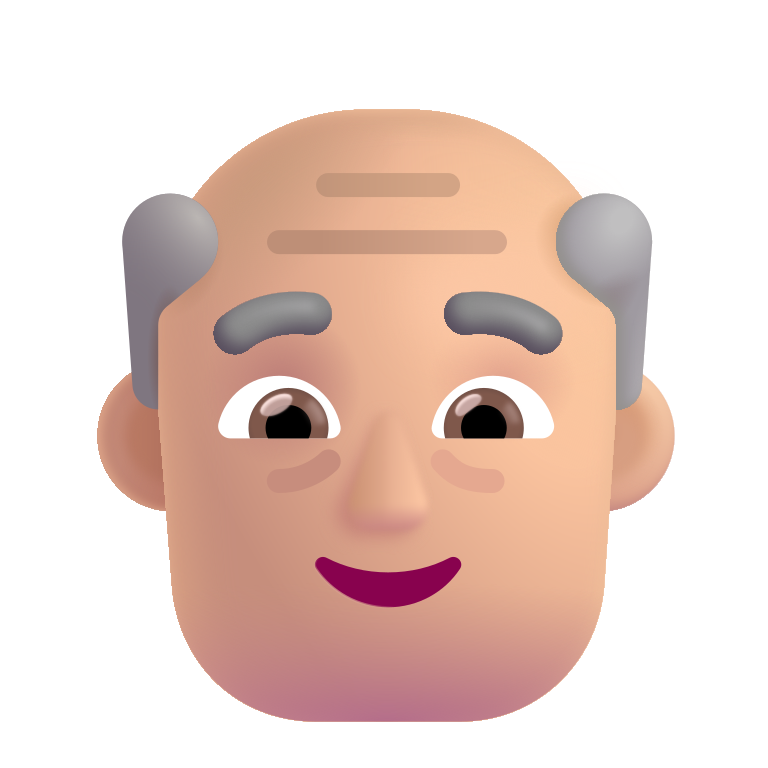
old man color  light